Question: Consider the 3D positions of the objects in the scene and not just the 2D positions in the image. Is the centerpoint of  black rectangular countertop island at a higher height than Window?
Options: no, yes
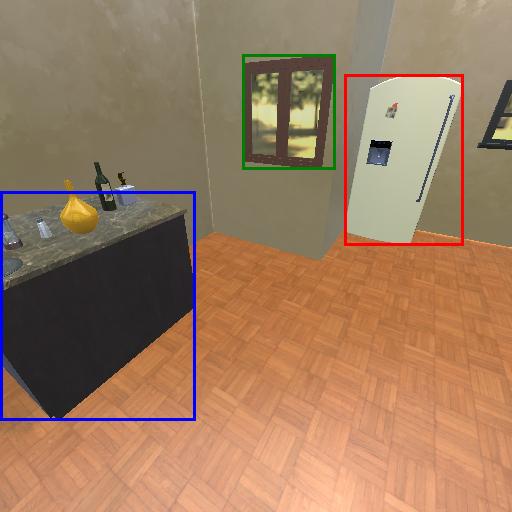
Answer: no